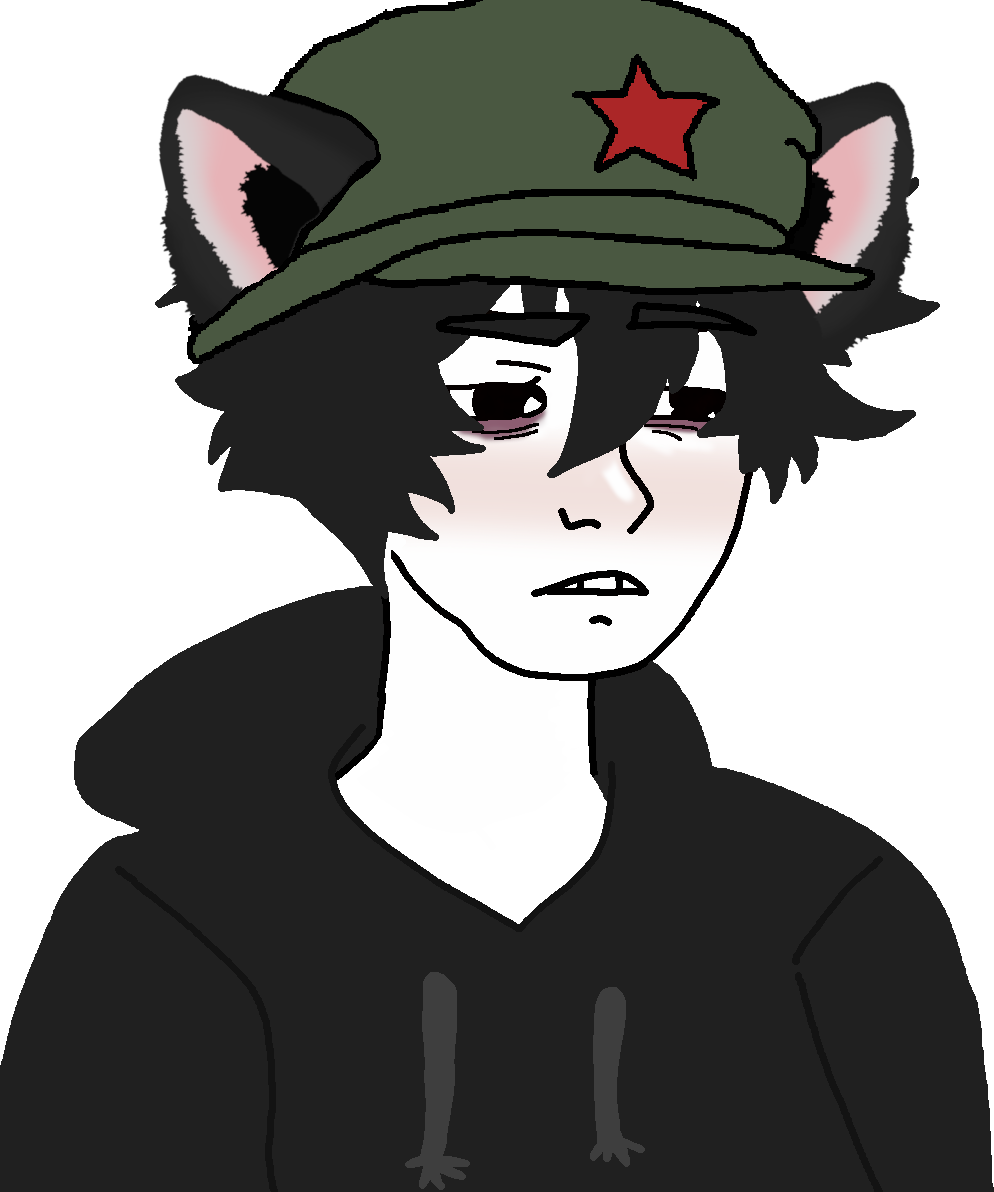
Label: 5_Twinkjak